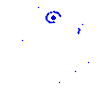
Particle: pion